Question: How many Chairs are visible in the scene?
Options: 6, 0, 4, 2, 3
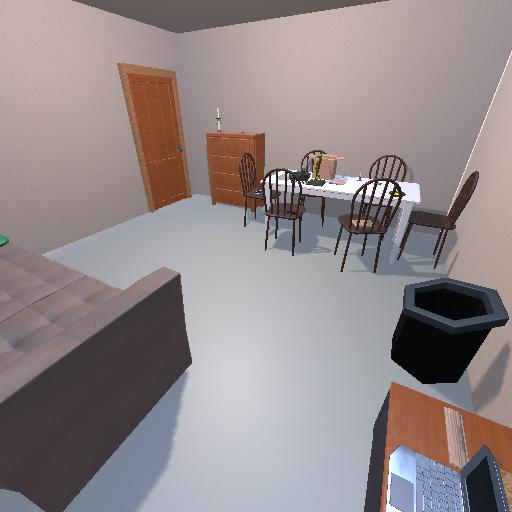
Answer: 6